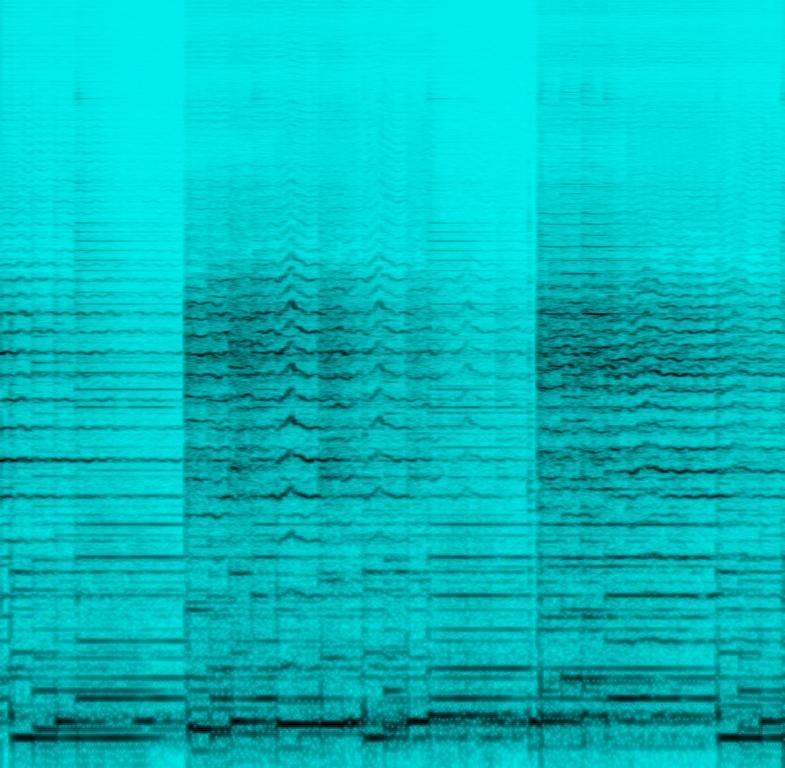
Someone is playing an acoustic guitar finger picking a melody. On top of that, a distorted e-guitar is playing a solo melody with delay on it. This song may be playing at home creating a song in a DAW.